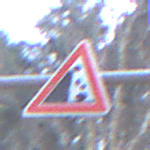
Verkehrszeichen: SteinschlagLinks
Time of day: MorningAfternoon
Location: Outdoor (Nature)
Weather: Overcast
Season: Winter
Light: Natural